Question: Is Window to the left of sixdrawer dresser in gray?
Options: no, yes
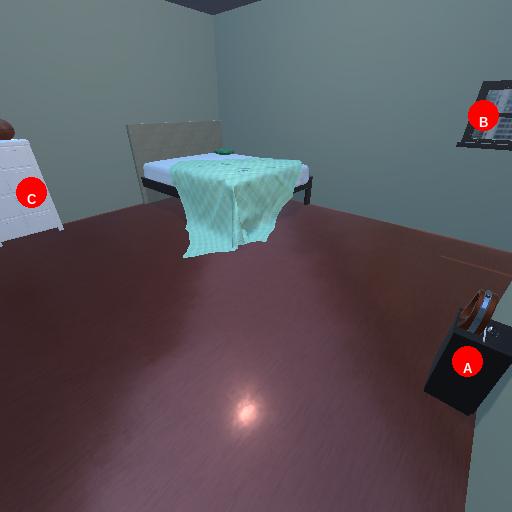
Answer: no